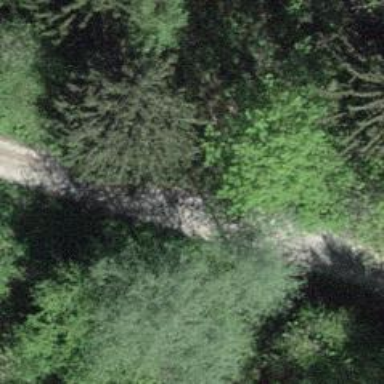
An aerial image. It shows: Track road with grade3 tracktype. The road has bridge.